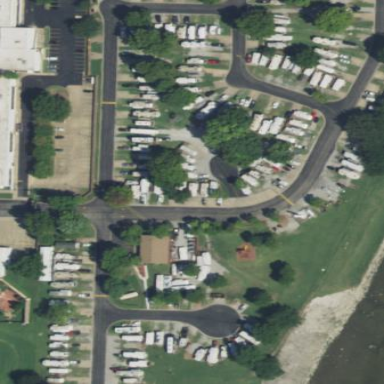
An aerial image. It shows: Caravan site for tourism.